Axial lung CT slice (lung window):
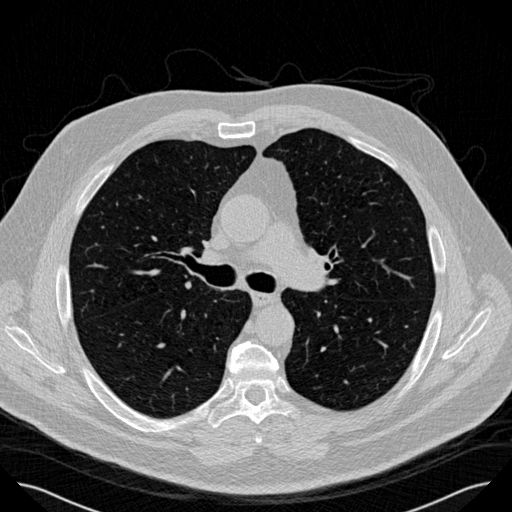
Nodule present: no